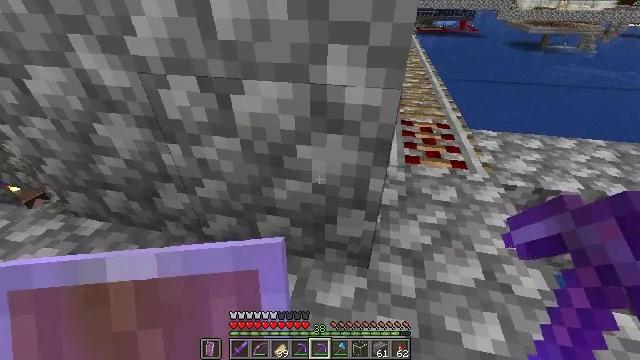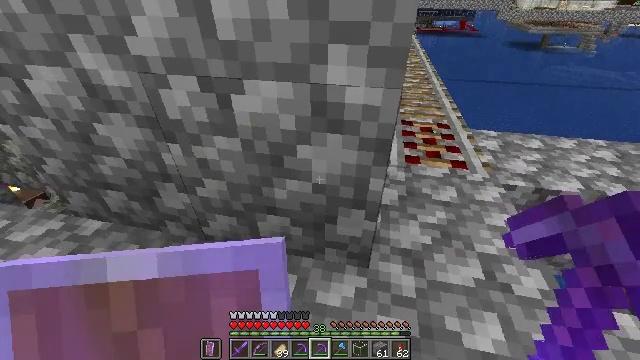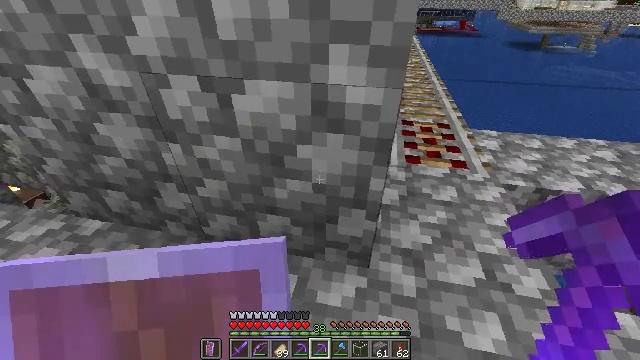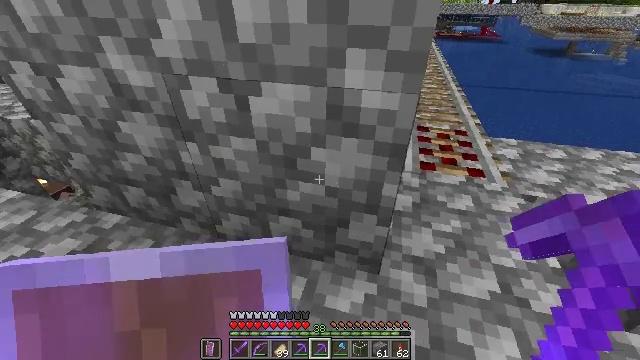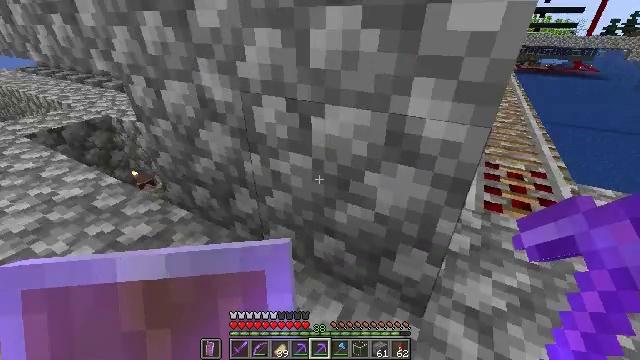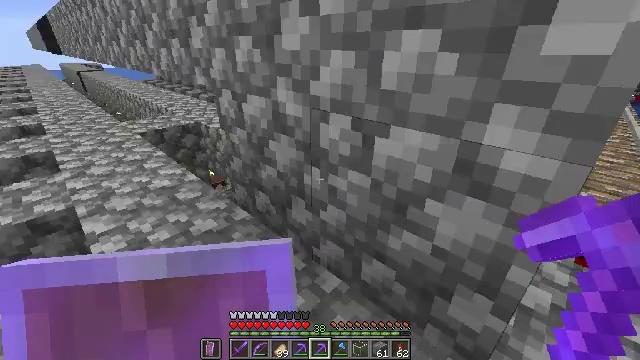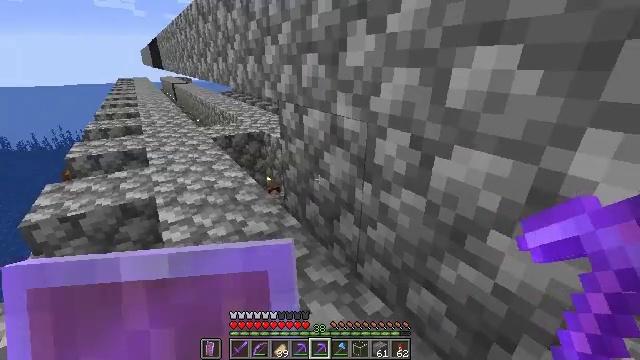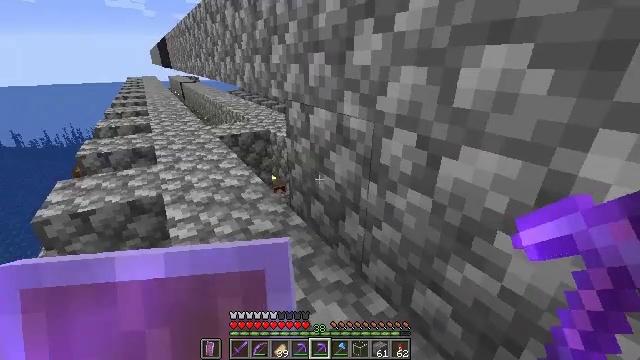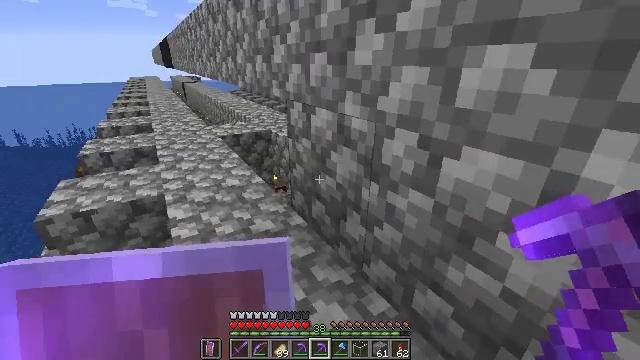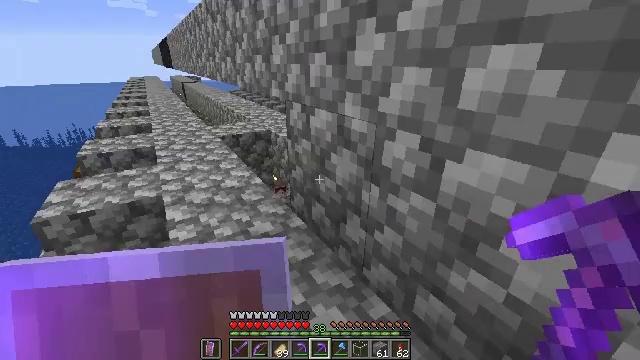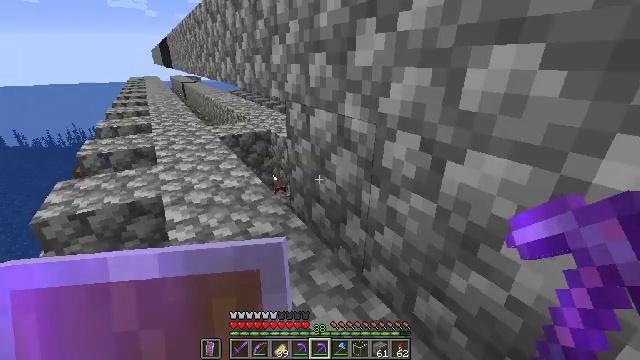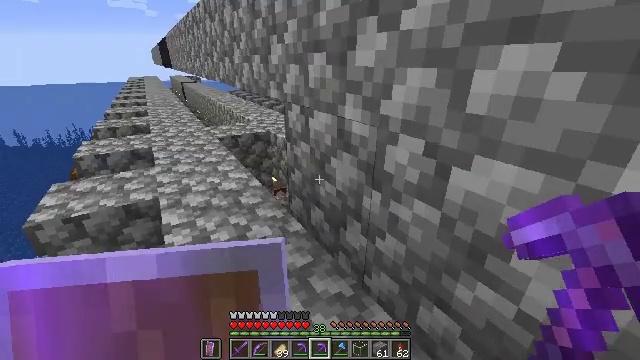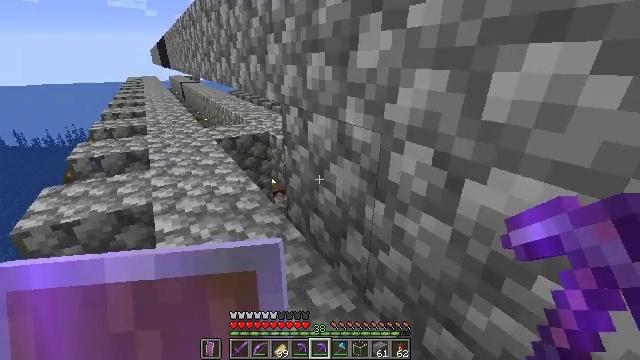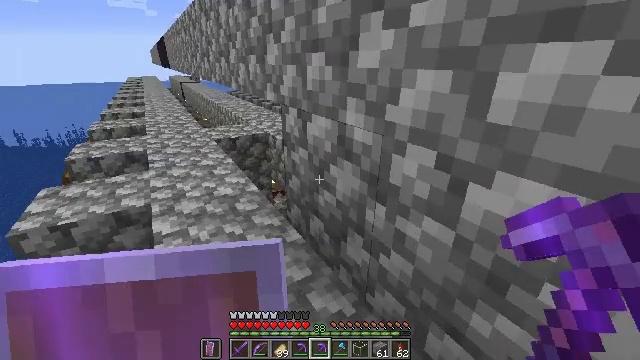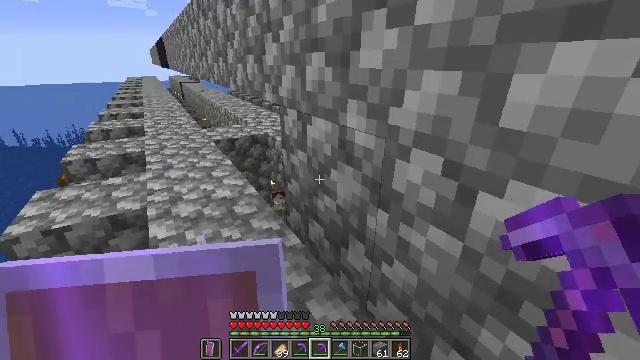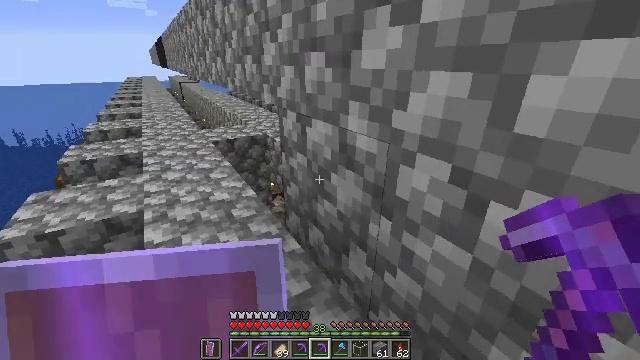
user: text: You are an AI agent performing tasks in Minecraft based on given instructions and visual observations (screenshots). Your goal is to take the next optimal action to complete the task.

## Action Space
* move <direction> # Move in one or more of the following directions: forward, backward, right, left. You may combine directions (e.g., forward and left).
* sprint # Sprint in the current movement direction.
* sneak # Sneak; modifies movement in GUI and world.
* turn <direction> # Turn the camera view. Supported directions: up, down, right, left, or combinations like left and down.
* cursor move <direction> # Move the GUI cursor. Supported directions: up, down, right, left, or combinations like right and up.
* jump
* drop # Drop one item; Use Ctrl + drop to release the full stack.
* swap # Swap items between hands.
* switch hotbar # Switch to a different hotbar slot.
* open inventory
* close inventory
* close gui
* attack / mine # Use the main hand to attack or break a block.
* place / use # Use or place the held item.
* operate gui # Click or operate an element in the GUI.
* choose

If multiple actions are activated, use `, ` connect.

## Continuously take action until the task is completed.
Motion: motion action
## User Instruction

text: Break the cobblestone to create a path.
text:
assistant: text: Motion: sneak
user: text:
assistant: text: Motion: sneak
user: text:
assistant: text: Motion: sneak, turn left
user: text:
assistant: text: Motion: sneak, turn left and up
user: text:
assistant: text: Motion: sneak, turn left and up
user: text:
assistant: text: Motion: sneak, turn left and up
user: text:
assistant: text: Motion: sneak, turn left
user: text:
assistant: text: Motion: sneak
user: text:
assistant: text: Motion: move forward, sneak
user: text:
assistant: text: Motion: move forward, sneak
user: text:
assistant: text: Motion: move forward, sneak
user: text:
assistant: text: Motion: move forward, sneak
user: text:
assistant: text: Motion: move forward, sneak
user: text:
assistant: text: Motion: move forward, sneak
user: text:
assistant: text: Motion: move forward, sneak
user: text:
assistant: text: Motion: move forward, sneak
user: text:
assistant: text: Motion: move forward, sneak
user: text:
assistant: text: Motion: move forward, sneak
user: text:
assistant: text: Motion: move forward, sneak
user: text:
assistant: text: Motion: move forward, sneak
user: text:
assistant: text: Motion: move forward, sneak
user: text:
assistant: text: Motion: move forward, sneak
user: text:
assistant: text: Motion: move forward, sneak
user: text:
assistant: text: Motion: move forward, sneak
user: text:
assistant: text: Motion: move forward, sneak
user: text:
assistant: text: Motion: move forward, sneak
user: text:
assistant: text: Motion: move forward, sneak
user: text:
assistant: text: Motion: move forward, sneak, turn left and down
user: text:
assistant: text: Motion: move forward, sneak, turn left and down
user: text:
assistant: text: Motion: move forward, sneak, turn right and down